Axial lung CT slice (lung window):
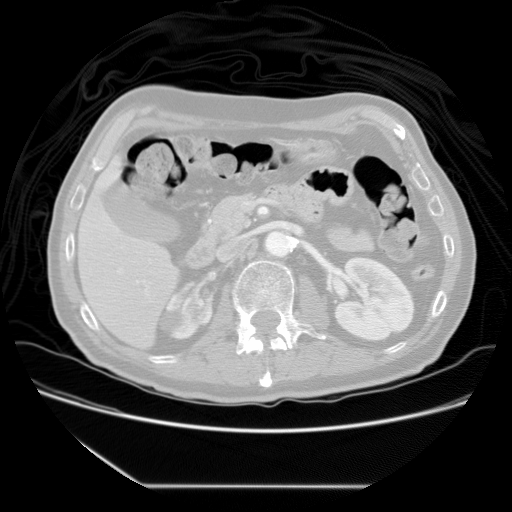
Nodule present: no